Interaction volume radius: 5 \u00c5
Interaction volume height: 25 \u00c5
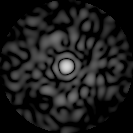
Disorder parameter: 0.8268